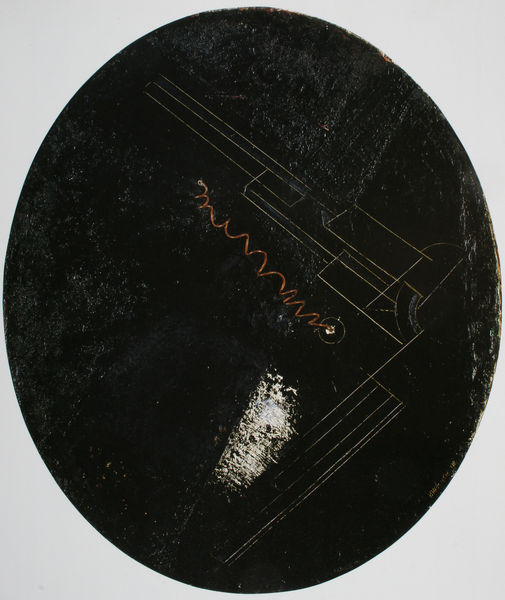
Titel: Malerische Konstruktion mit Draht
Künstler: Valentin Justizkij
Standort: Saratow
Institution: Staatliches Kunstmuseum
Schlagwörter: gemälde, weiß, komposition, braun, grau, kreide, nacht, schwarz, skizze, gebäude, rot, architektur, band, rahmen, figur, locke, kreis, oval, rund, abstrakt, modern, farbe, linien, treppe, gerade, stufe, stufen, punkte, schmutz, medaillon, linie, kabel, strich, punkt, schlange, entwurf, plan, geometrie, geraden, kratzen, winkel, parallele, mathematik, ritze, sputrn